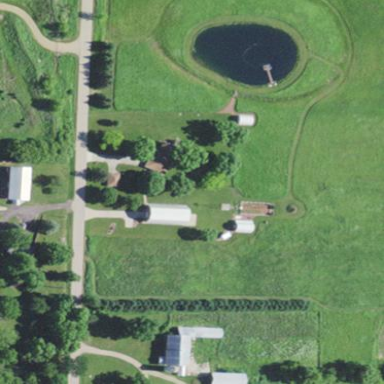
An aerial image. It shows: Farmyard area.